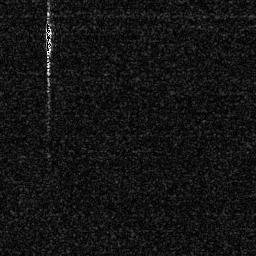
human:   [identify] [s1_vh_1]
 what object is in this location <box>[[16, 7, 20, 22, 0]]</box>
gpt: <ref>1 small ship at the top left</ref>